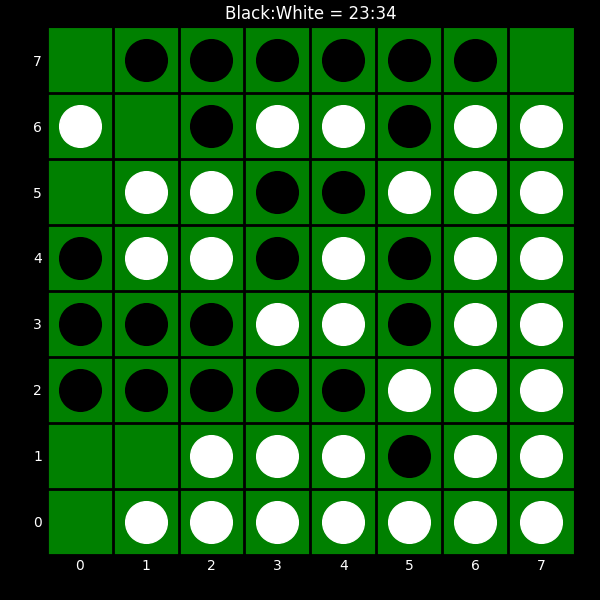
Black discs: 23
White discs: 34